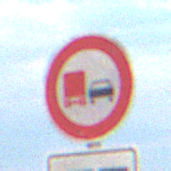
Verkehrszeichen: UeberholverbotKraftfahrzeuge
Zusatzzeichen unten: HinweisDurchSinnbild16
Umgebung: Outdoor, Nature
Tageszeit: SunriseSunset
Wetter: PartlyCloudy
Licht: Natural
Jahreszeit: NotSpecified
Kontrast: LowContrast